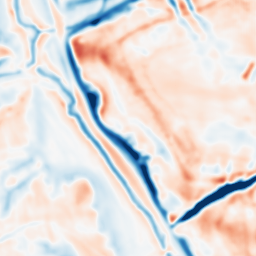
Category: multiscale
Decomposition family: dog_multiscale
Decomposition parameters: sigma_ratio: 1.4
n_scales: 4
base_sigma: 2
Upsampling method: fft_zeropad
Upsampling parameters: scale: 8
Upsampling scale: 8